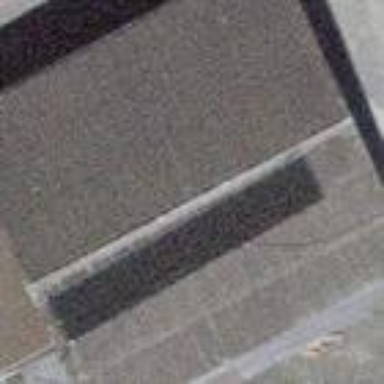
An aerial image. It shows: Shed building.